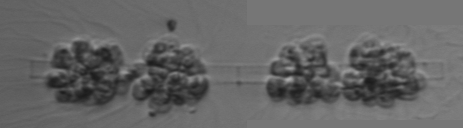
Label: Leptocylindrus_mediterraneus